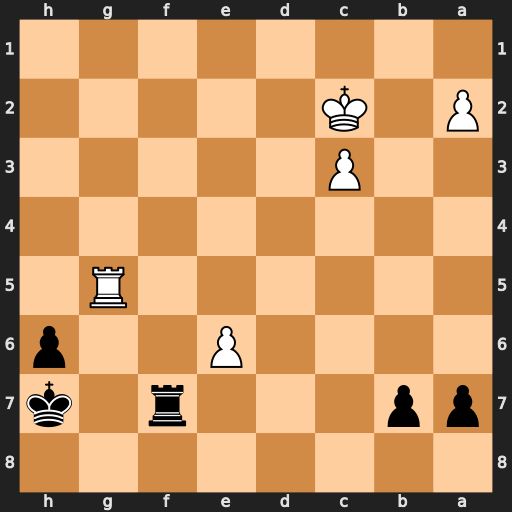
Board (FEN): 8/pp3r1k/4P2p/6R1/8/2P5/P1K5/8
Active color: b
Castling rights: -
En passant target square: -
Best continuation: hxg5 exf7 Kg7 f8=Q+ Kxf8